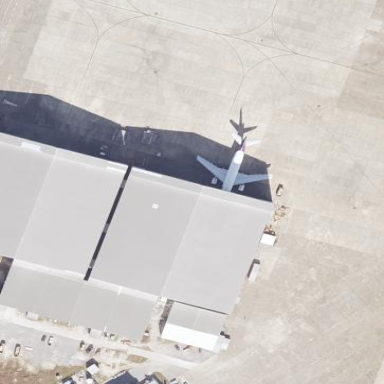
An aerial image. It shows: Hangar building at airport.